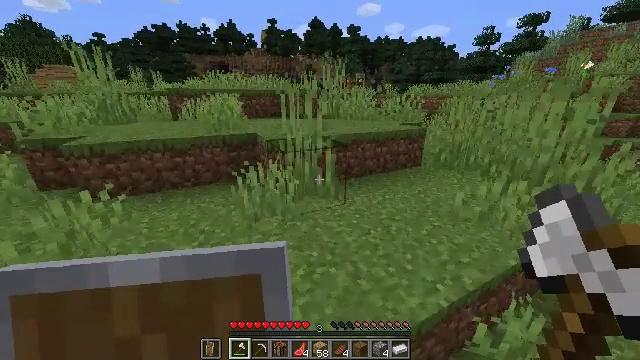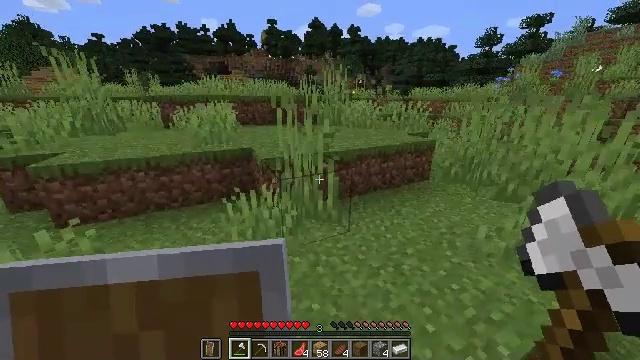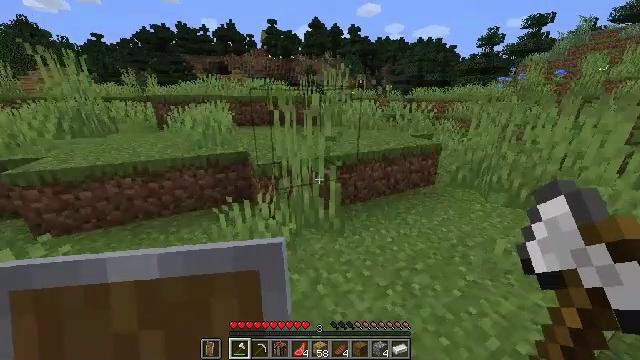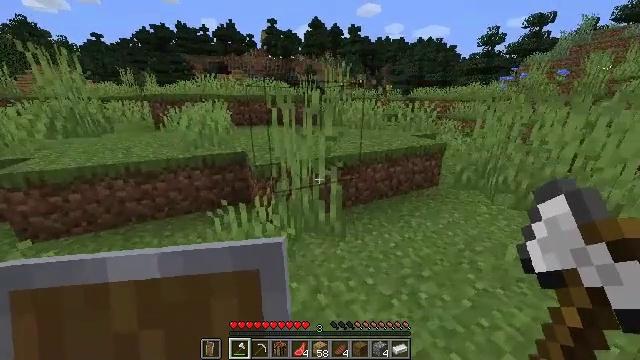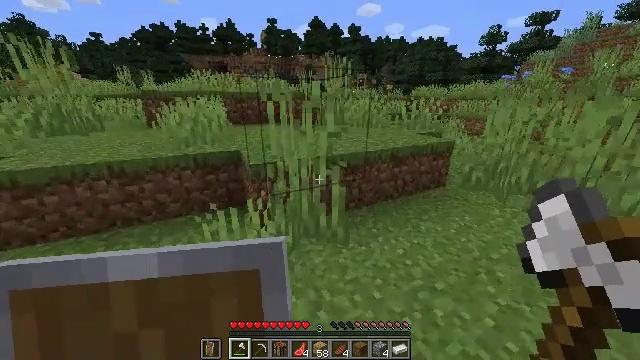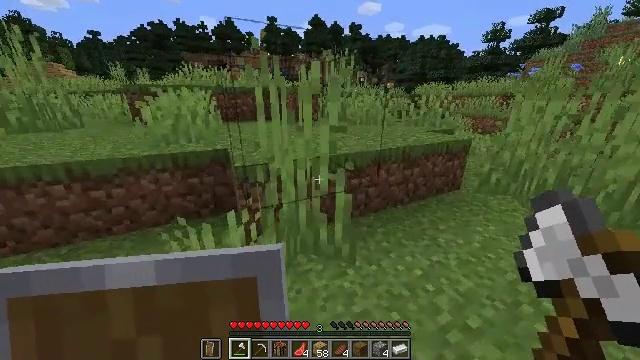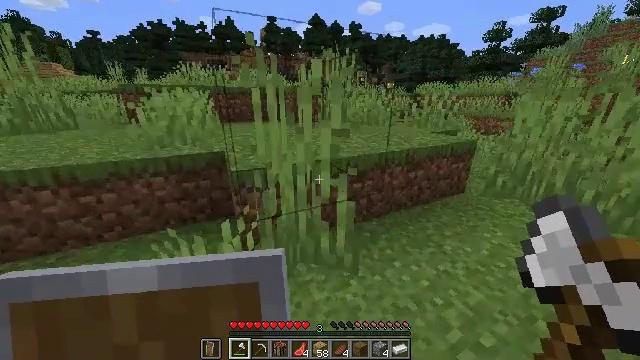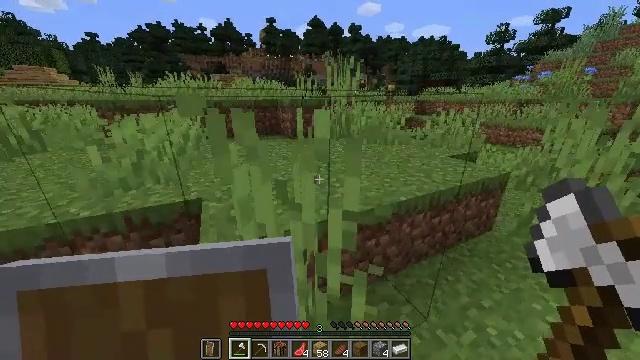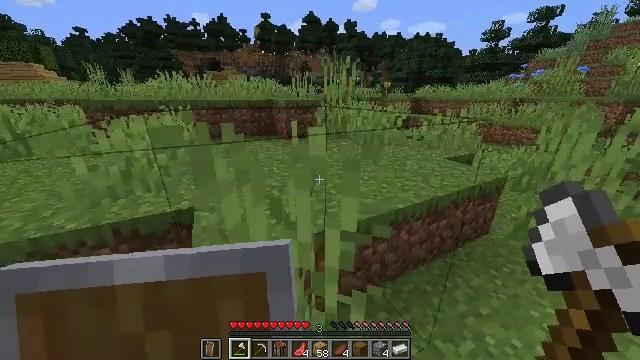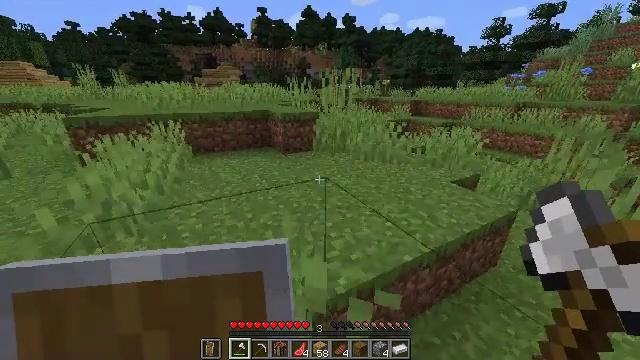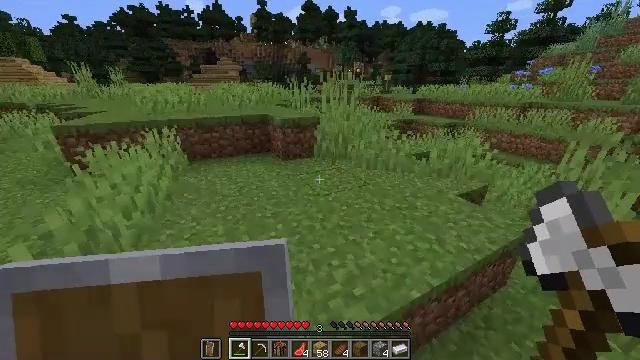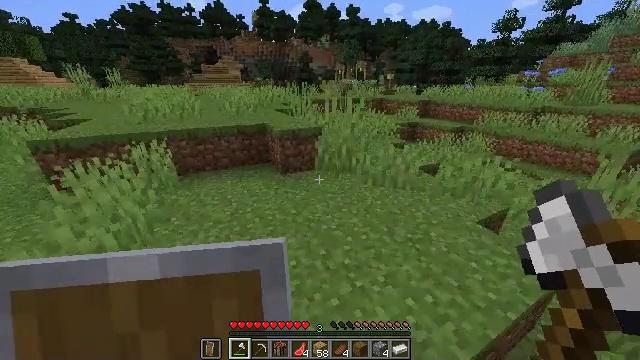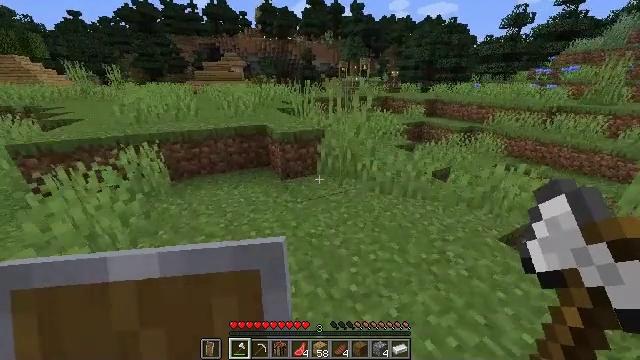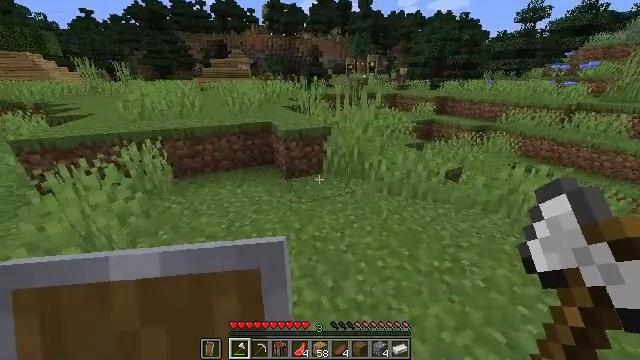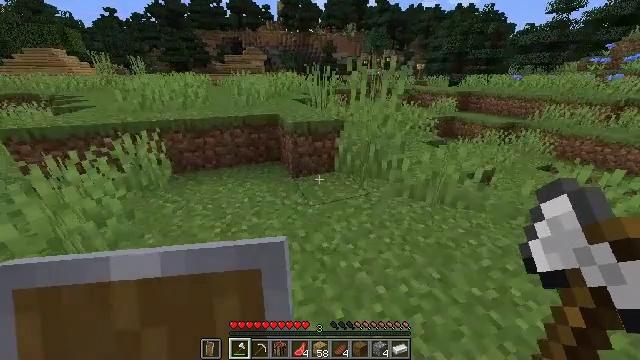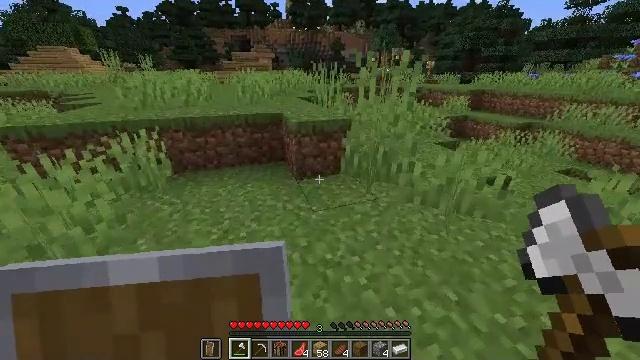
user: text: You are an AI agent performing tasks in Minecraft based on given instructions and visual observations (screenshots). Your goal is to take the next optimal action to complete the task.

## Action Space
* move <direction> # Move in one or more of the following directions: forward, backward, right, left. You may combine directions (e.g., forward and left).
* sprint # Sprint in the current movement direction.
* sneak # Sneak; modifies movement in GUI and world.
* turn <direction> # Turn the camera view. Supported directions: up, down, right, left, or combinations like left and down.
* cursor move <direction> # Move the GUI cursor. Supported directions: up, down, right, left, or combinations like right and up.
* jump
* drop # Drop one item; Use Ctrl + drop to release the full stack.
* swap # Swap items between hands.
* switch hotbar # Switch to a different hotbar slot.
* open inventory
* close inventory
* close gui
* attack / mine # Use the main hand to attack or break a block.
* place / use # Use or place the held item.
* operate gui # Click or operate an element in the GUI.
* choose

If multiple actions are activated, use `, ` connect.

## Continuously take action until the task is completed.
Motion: motion action
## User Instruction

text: Gather the composter from your farm.
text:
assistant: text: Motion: move forward, sprint, jump
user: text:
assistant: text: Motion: move forward, sprint, jump
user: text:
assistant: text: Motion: move forward, sprint, jump
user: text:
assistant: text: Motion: move forward, sprint, jump
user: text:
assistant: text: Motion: move forward, sprint, jump
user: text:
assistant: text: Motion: move forward, sprint, jump
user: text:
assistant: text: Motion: move forward, sprint, jump
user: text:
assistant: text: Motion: move forward, sprint, turn right, jump
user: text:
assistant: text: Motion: move forward, sprint, turn down, jump
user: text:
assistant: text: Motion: move forward, sprint, turn down, jump
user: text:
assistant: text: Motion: move forward, sprint, jump
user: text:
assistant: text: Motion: move forward, sprint, jump
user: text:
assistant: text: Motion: move forward, sprint, turn left, jump
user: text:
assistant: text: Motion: move forward, sprint, turn left, jump
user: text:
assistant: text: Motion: move forward, sprint, turn left, jump
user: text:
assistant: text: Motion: move forward, sprint, jump
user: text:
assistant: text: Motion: move forward, sprint, jump
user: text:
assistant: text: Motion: move forward, sprint, jump
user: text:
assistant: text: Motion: move forward, sprint, jump
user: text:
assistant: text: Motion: move forward, sprint, jump
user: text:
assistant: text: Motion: move forward, sprint, jump
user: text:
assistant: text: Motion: move forward, sprint, jump
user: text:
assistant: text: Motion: move forward, sprint, jump
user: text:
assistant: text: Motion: move forward, sprint, jump
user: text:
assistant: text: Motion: move forward, sprint, jump
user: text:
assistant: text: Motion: move forward, sprint, jump
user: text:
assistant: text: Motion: move forward, sprint, turn left, jump
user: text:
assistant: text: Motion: move forward, sprint, turn left, jump
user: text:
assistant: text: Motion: move forward, sprint, jump
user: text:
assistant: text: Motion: move forward, sprint, jump